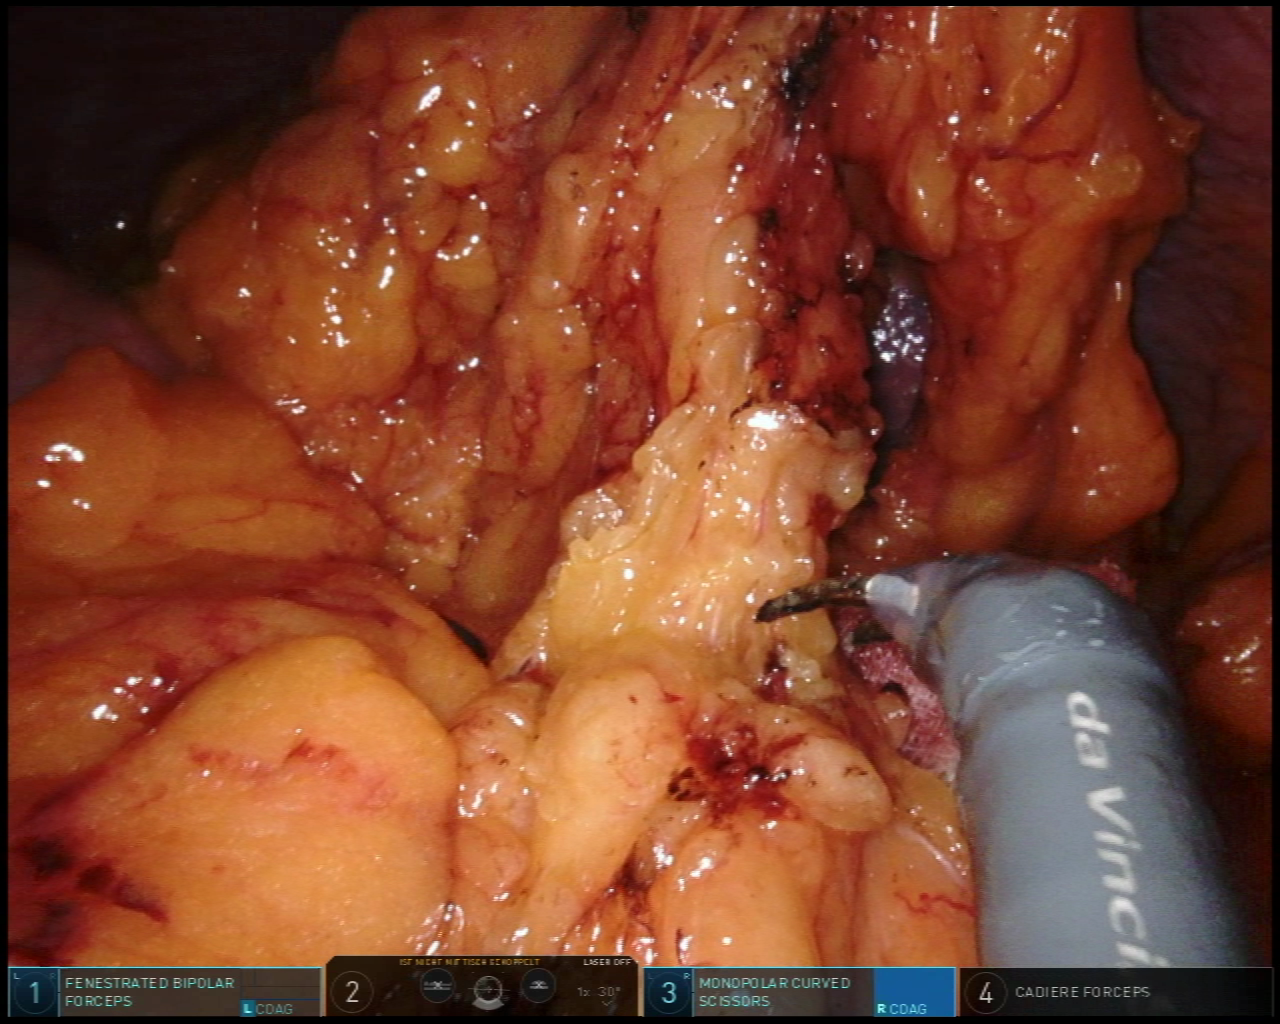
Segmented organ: spleen
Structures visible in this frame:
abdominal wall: yes
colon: no
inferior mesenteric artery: no
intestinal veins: no
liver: no
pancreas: no
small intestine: no
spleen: yes
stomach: yes
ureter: no
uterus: no
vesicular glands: no